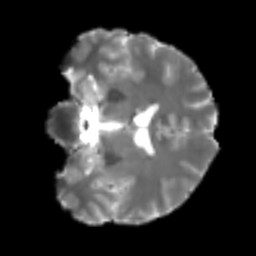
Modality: T2w
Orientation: coronal
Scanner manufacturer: siemens
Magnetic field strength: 3 T
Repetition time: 4 s
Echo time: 0.0594 s